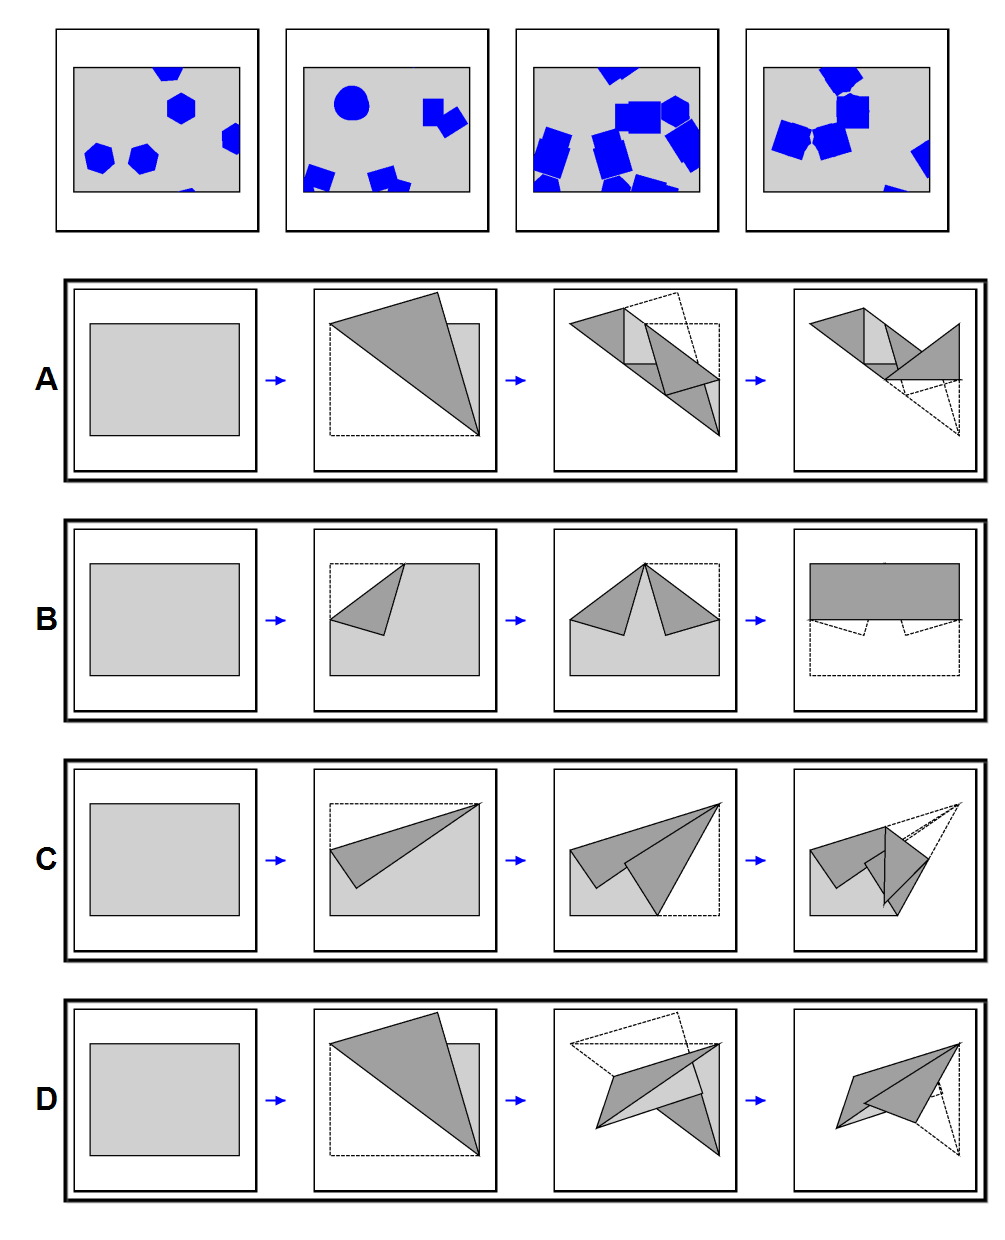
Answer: D